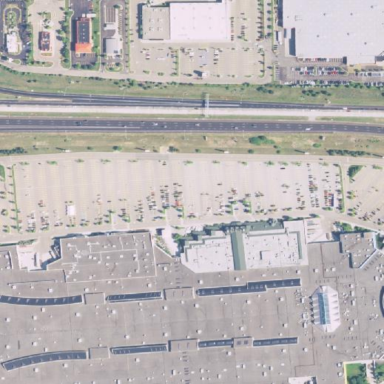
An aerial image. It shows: Retail building that is part of mall.